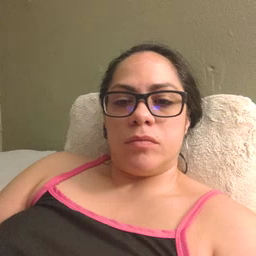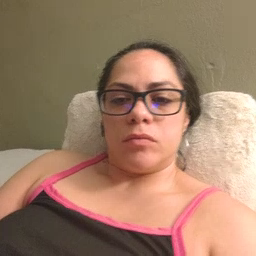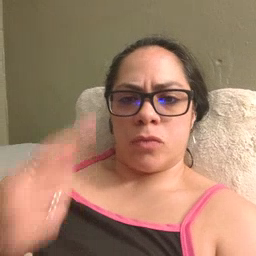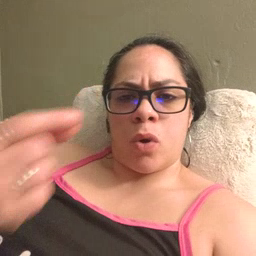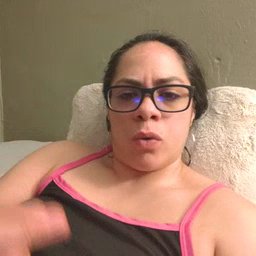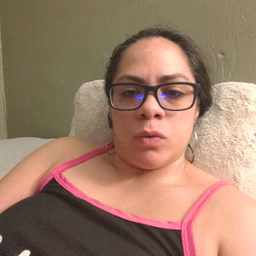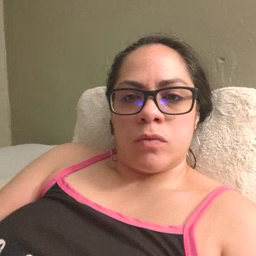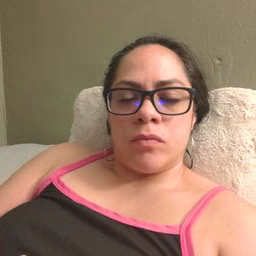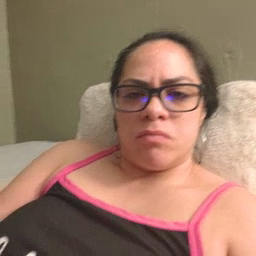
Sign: go